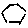
Label: hexagon